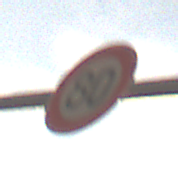
Verkehrszeichen: Geschwindigkeit80
Umgebung: Outdoor, Nature
Tageszeit: SunriseSunset
Wetter: PartlyCloudy
Licht: Natural
Jahreszeit: NotSpecified
Kontrast: MediumContrast